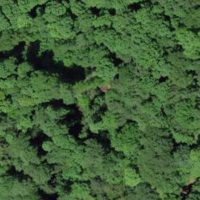
EUNIS habitat code: 44
Species observed at this site:
Oxycarenus lavaterae